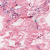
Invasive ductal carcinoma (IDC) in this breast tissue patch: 0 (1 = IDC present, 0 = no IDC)